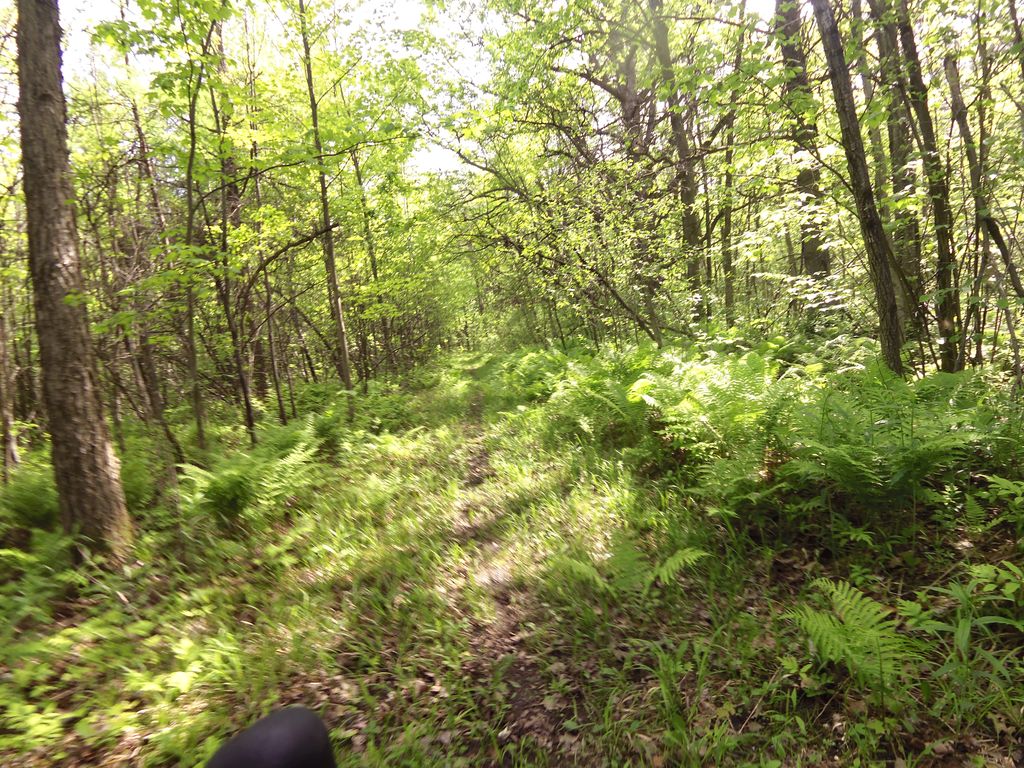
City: ottawa-gatineau